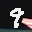
Label: 9